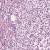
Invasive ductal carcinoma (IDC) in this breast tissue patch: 1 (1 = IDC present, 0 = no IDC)